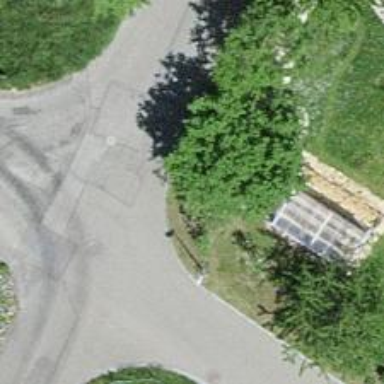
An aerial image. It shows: Historic wayside cross.